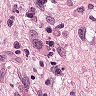
Metastatic tissue present: yes